Question: So I'm building an online store with flask and save the image name in a DB but I tried loading the name to the 'url_for(filename='')' like in the code below but it's not loading the name and it's giving an error 'expected token ',' got 'string''.
My code:
'''
<img src="{{ url_for('static', filename=f'img/Shop-img/{product.image_name}.png') }}" class="card-img-top" alt="...">
'''
What's stored inside 'product.image_name':

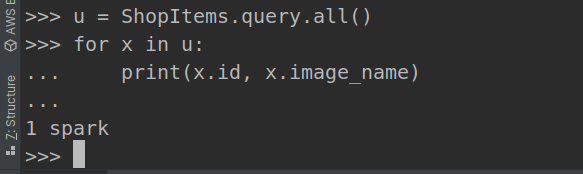
Answer: I managed to fix this issue by using '.format(product.image_name)' like this:
New code:
'<img src="{{ url_for('static', filename='img/Shop-img/{}'.format(product.image_name)) }}" class="card-img-top" alt="...">'